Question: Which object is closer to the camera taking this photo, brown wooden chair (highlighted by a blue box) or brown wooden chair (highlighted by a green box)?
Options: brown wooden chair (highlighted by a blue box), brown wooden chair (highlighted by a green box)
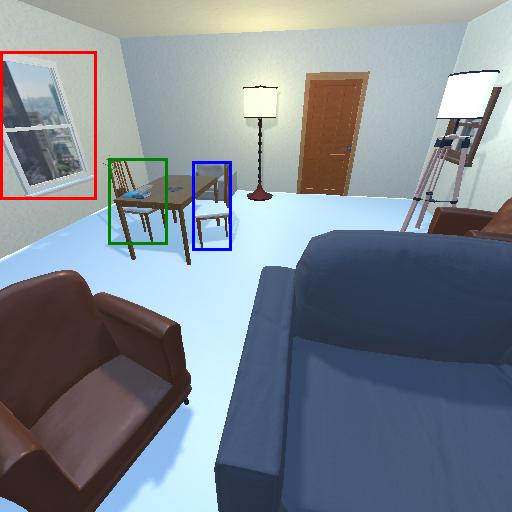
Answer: brown wooden chair (highlighted by a blue box)